Question: I'm working on a scrolling text control.
I have a grid with 2 columns. At the moment the scrolling text goes over the left column, but I don't want that.

code:
'''
<Window x:Class="WpfApplication5.MainWindow"
xmlns="http://schemas.microsoft.com/winfx/2006/xaml/presentation"
xmlns:x="http://schemas.microsoft.com/winfx/2006/xaml"
xmlns:local="clr-namespace:WpfApplication5"
Title="MainWindow" Height="83" Width="350" Name="UI" Tag="Tol Level">
<Grid>
<Grid.ColumnDefinitions>
<ColumnDefinition Width="125" />
<ColumnDefinition Width="*" />
</Grid.ColumnDefinitions>
<WrapPanel Background="Red" Grid.Column="0" />
<StackPanel Grid.Column="1" Orientation="Horizontal" x:Name="stack">
<StackPanel.Resources>
<local:NegatingConverter x:Key="NegatingConverter" />
<Storyboard x:Key="slide">
<DoubleAnimation From="0" To="{Binding Width, ElementName=canvas, Converter={StaticResource NegatingConverter}}" Duration="00:00:02"
Storyboard.TargetProperty="X"
Storyboard.TargetName="transferCurreny"
RepeatBehavior="Forever"/>
</Storyboard>
</StackPanel.Resources>
<StackPanel.RenderTransform>
<TranslateTransform x:Name="transferCurreny" X="0"/>
</StackPanel.RenderTransform>
<StackPanel.Triggers>
<EventTrigger RoutedEvent="StackPanel.Loaded">
<BeginStoryboard Storyboard="{StaticResource slide}" />
</EventTrigger>
<EventTrigger RoutedEvent="StackPanel.SizeChanged">
<BeginStoryboard Storyboard="{StaticResource slide}" />
</EventTrigger>
</StackPanel.Triggers>
<Canvas x:Name="canvas" Width="{Binding ActualWidth, ElementName=stack}">
<TextBlock Text="StackOverflow" FontSize="25" x:Name="txtKron" Canvas.Left="0"/>
<TextBlock Text="{Binding Text, ElementName=txtKron}" FontSize="25" Canvas.Left="{Binding Width, ElementName=canvas}"/>
</Canvas>
</StackPanel>
</Grid>
'''
And this is the code behind :
'''
namespace WpfApplication5
{
public partial class MainWindow : Window
{
public MainWindow()
{
InitializeComponent();
}
}
public class NegatingConverter : IValueConverter
{
public object Convert(object value, Type targetType, object parameter, System.Globalization.CultureInfo culture)
{
if (value is double)
{
return -((double)value);
}
return value;
}
public object ConvertBack(object value, Type targetType, object parameter, System.Globalization.CultureInfo culture)
{
if (value is double)
{
return +(double)value;
}
return value;
}
}
}
'''
I used this answer as inspiration :
<URL>
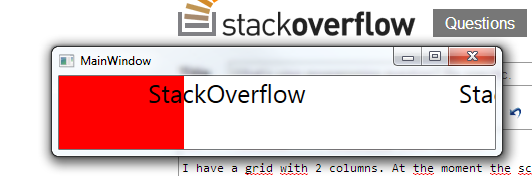
Answer: In WPF, the order that you declare your XAML elements is reflected by their Z-index value (front to back). Therefore, the simplest fix for your problem is simply to move the 'WrapPanel' to the bottom of your code, eg. declare it last, where it will then be on top of the scrolling 'TextBlock':
'''
...
<Canvas x:Name="canvas" Width="{Binding ActualWidth, ElementName=stack}">
<TextBlock Text="StackOverflow" FontSize="25" x:Name="txtKron" Canvas.Left="0"/>
<TextBlock Text="{Binding Text, ElementName=txtKron}" FontSize="25" Canvas.Left="{Binding Width, ElementName=canvas}"/>
</Canvas>
</StackPanel>
<WrapPanel Background="Red" Grid.Column="0" />
</Grid>
'''